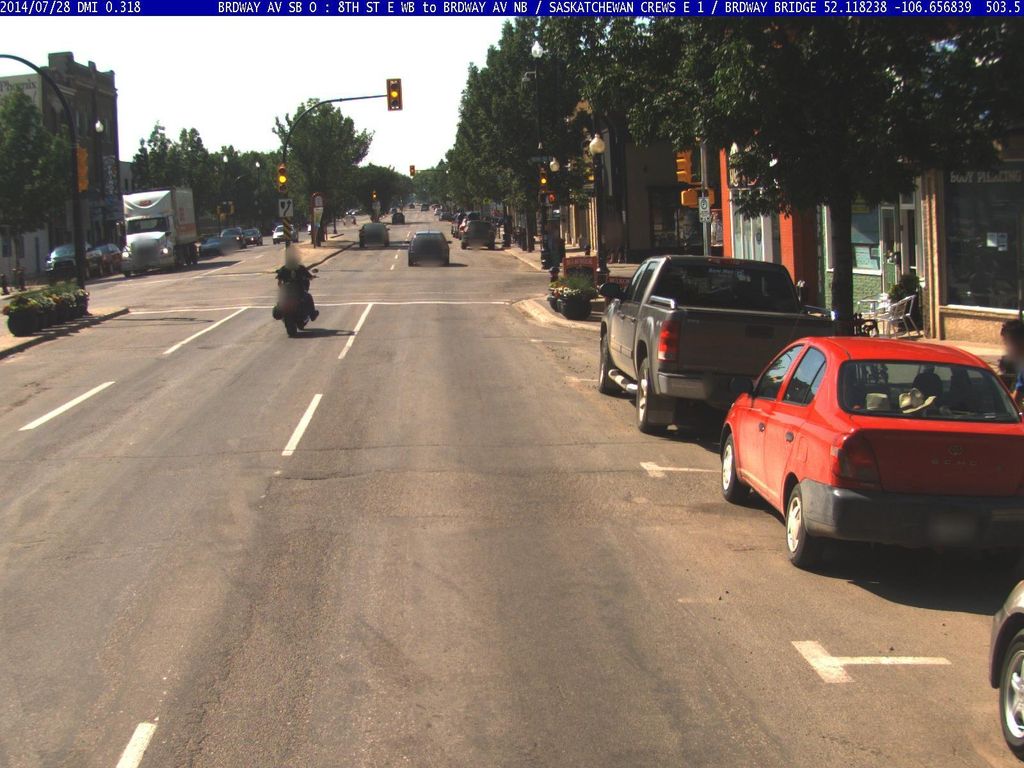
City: saskatoon